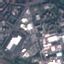
Label: Industrial